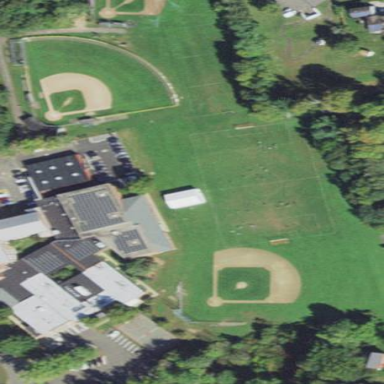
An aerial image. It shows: School.